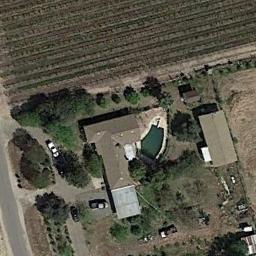
Label: residential